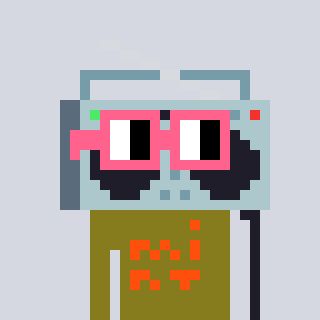
a pixel art character with square pink glasses, a boombox-shaped head and a gunk-colored body on a cool background